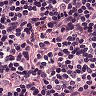
Metastatic tissue present: no